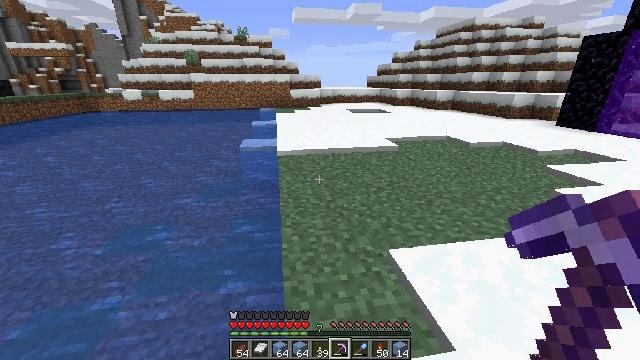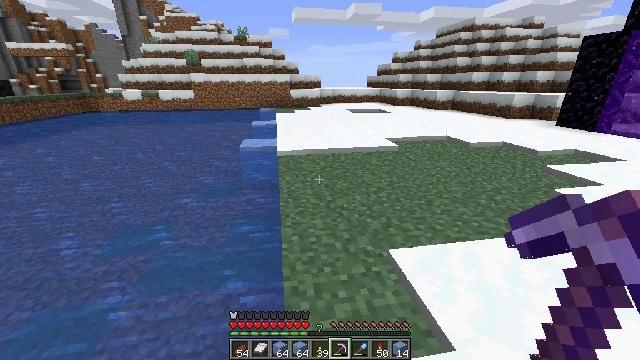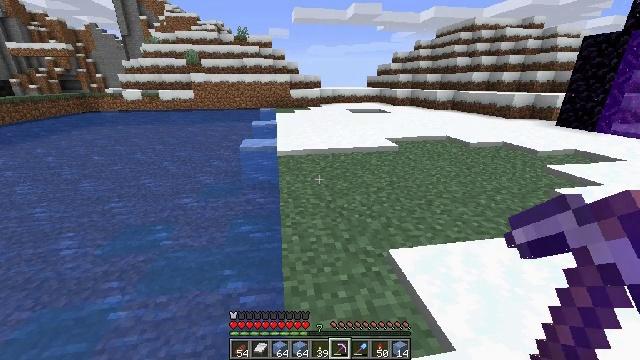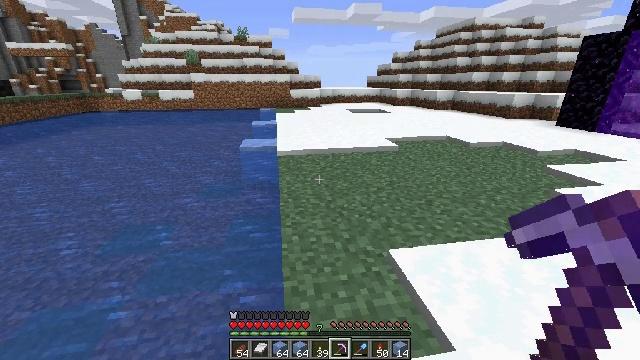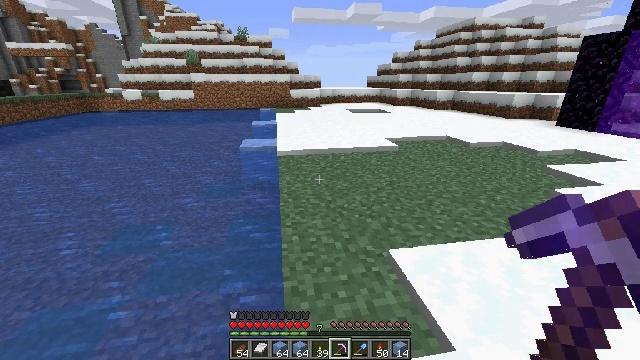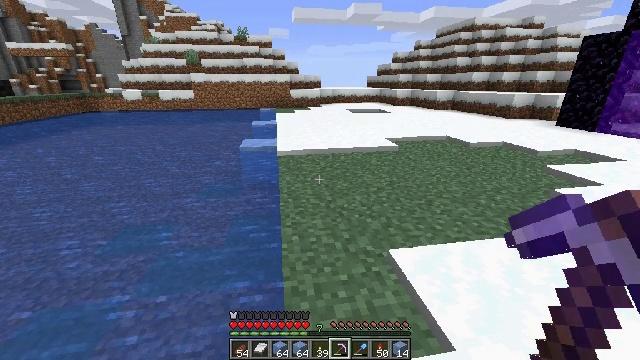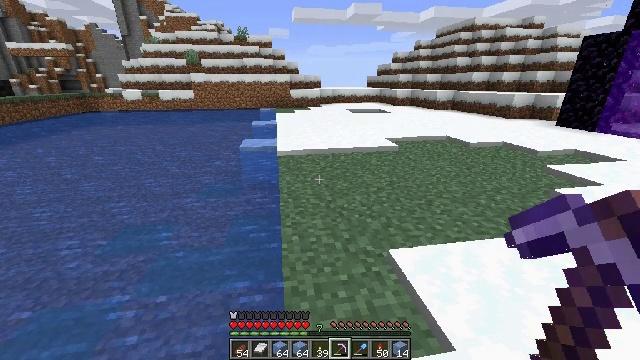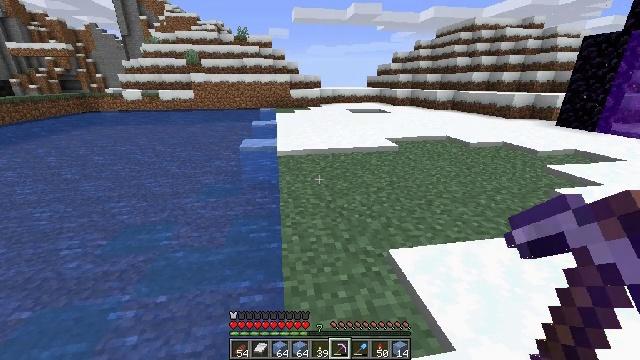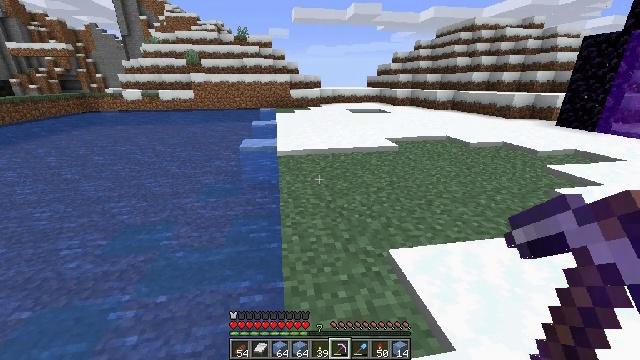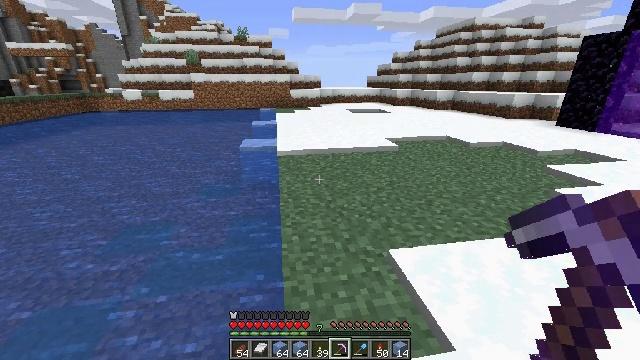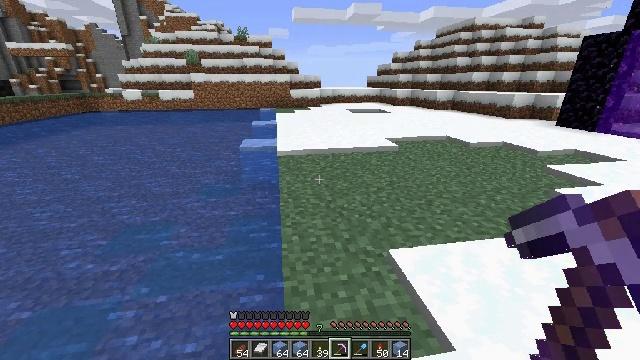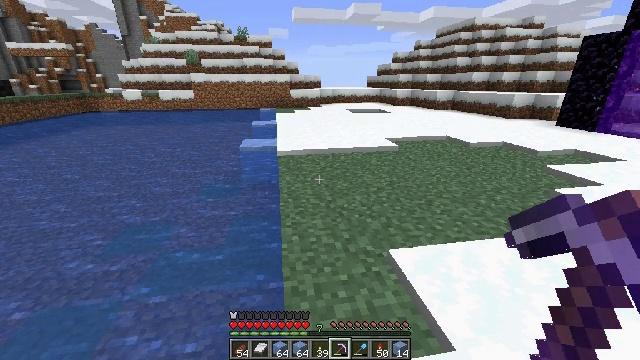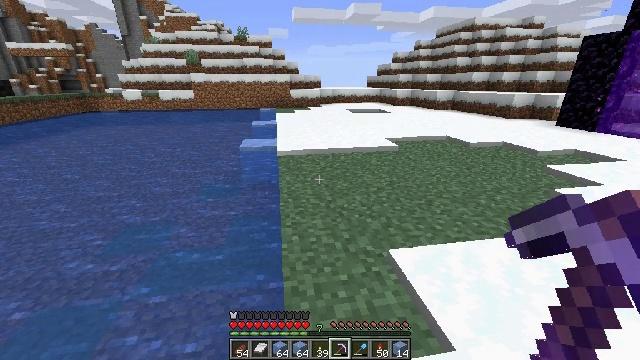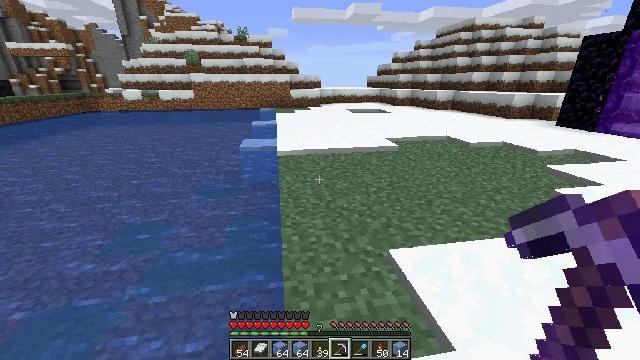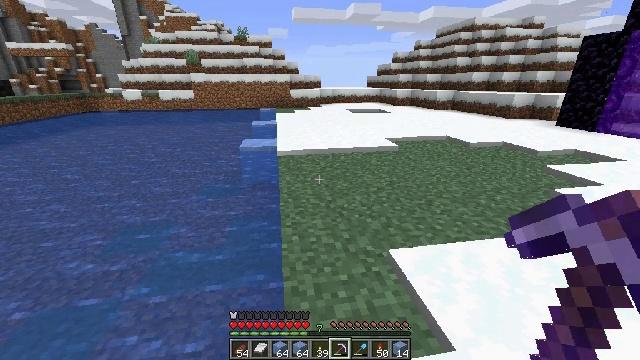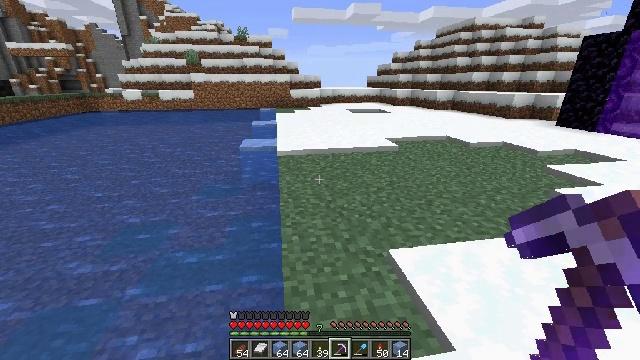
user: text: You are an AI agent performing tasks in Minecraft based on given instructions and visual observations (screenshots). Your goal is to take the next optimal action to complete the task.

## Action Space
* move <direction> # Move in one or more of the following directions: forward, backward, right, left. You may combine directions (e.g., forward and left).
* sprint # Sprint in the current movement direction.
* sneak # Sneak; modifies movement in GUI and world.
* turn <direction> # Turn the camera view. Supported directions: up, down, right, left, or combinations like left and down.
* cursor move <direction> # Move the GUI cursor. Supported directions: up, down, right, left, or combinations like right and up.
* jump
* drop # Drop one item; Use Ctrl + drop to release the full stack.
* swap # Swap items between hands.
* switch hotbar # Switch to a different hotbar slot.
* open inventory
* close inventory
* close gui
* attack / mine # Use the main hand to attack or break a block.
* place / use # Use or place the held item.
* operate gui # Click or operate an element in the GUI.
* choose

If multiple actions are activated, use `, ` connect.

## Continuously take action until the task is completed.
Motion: motion action
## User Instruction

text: Break the ice to collect it.
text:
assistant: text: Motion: no_op
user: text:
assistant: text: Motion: no_op
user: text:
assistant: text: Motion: no_op
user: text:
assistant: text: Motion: no_op
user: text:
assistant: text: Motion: no_op
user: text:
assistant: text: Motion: no_op
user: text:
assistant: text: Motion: no_op
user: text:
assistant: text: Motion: no_op
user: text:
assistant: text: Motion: no_op
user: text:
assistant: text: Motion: no_op
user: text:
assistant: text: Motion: no_op
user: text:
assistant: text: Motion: no_op
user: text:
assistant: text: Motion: no_op
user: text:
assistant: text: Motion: no_op
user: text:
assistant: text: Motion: no_op
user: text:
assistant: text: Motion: no_op
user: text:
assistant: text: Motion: no_op
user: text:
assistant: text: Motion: no_op
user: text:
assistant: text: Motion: no_op
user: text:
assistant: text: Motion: no_op
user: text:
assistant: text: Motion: no_op
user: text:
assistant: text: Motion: no_op
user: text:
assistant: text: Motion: no_op
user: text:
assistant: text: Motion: no_op
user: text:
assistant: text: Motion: no_op
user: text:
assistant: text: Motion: no_op
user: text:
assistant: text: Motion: no_op
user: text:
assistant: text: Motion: no_op
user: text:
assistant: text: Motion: no_op
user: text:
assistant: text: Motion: no_op